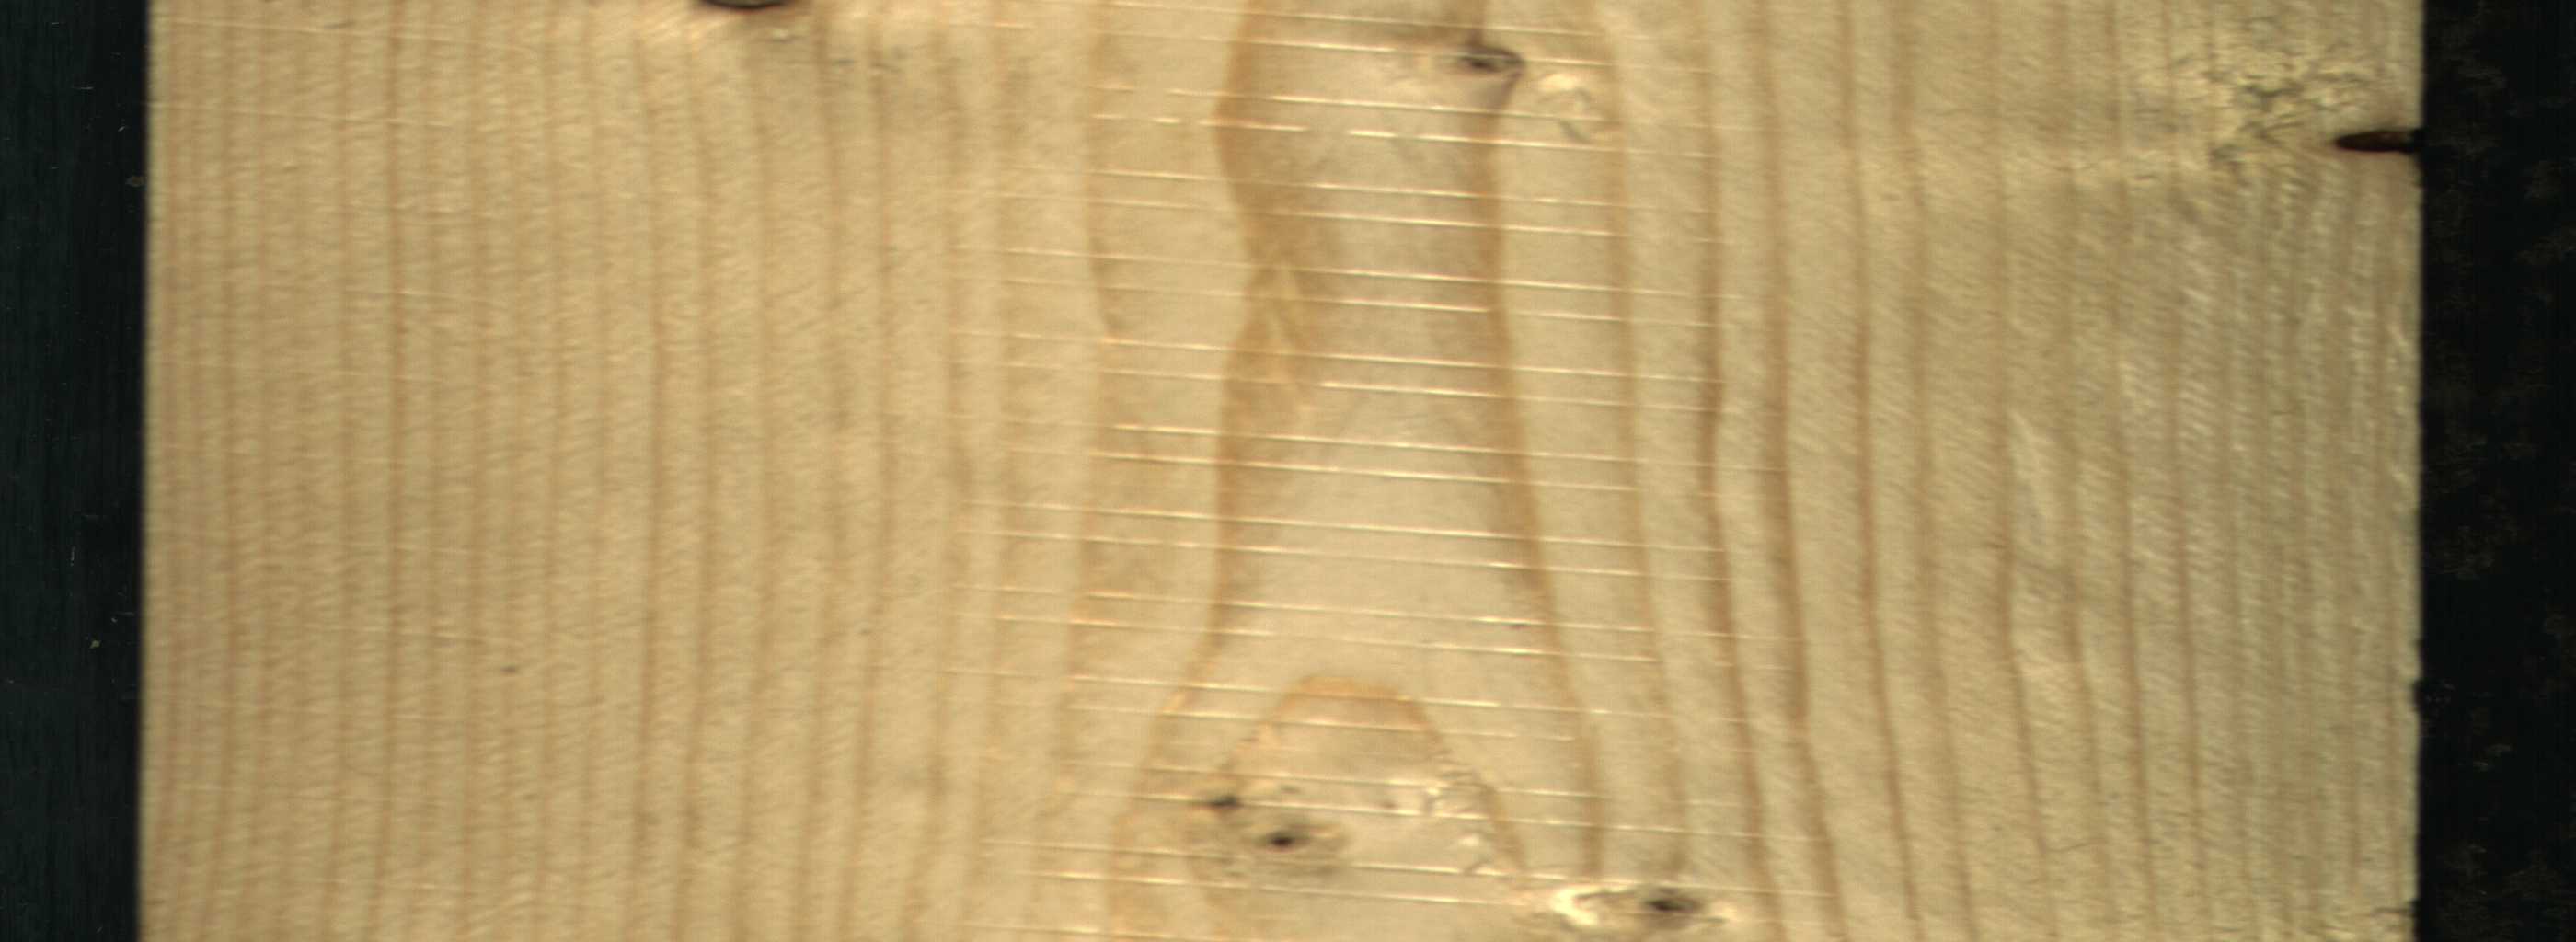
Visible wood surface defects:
Knot_missing
Dead_Knot
Live_Knot
Live_Knot
Live_Knot